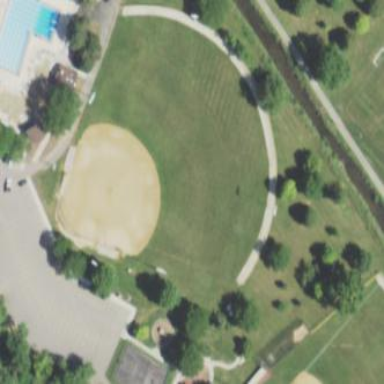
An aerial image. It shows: Baseball pitch for leisure land.